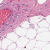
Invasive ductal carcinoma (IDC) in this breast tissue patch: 0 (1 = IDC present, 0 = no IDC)